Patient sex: M
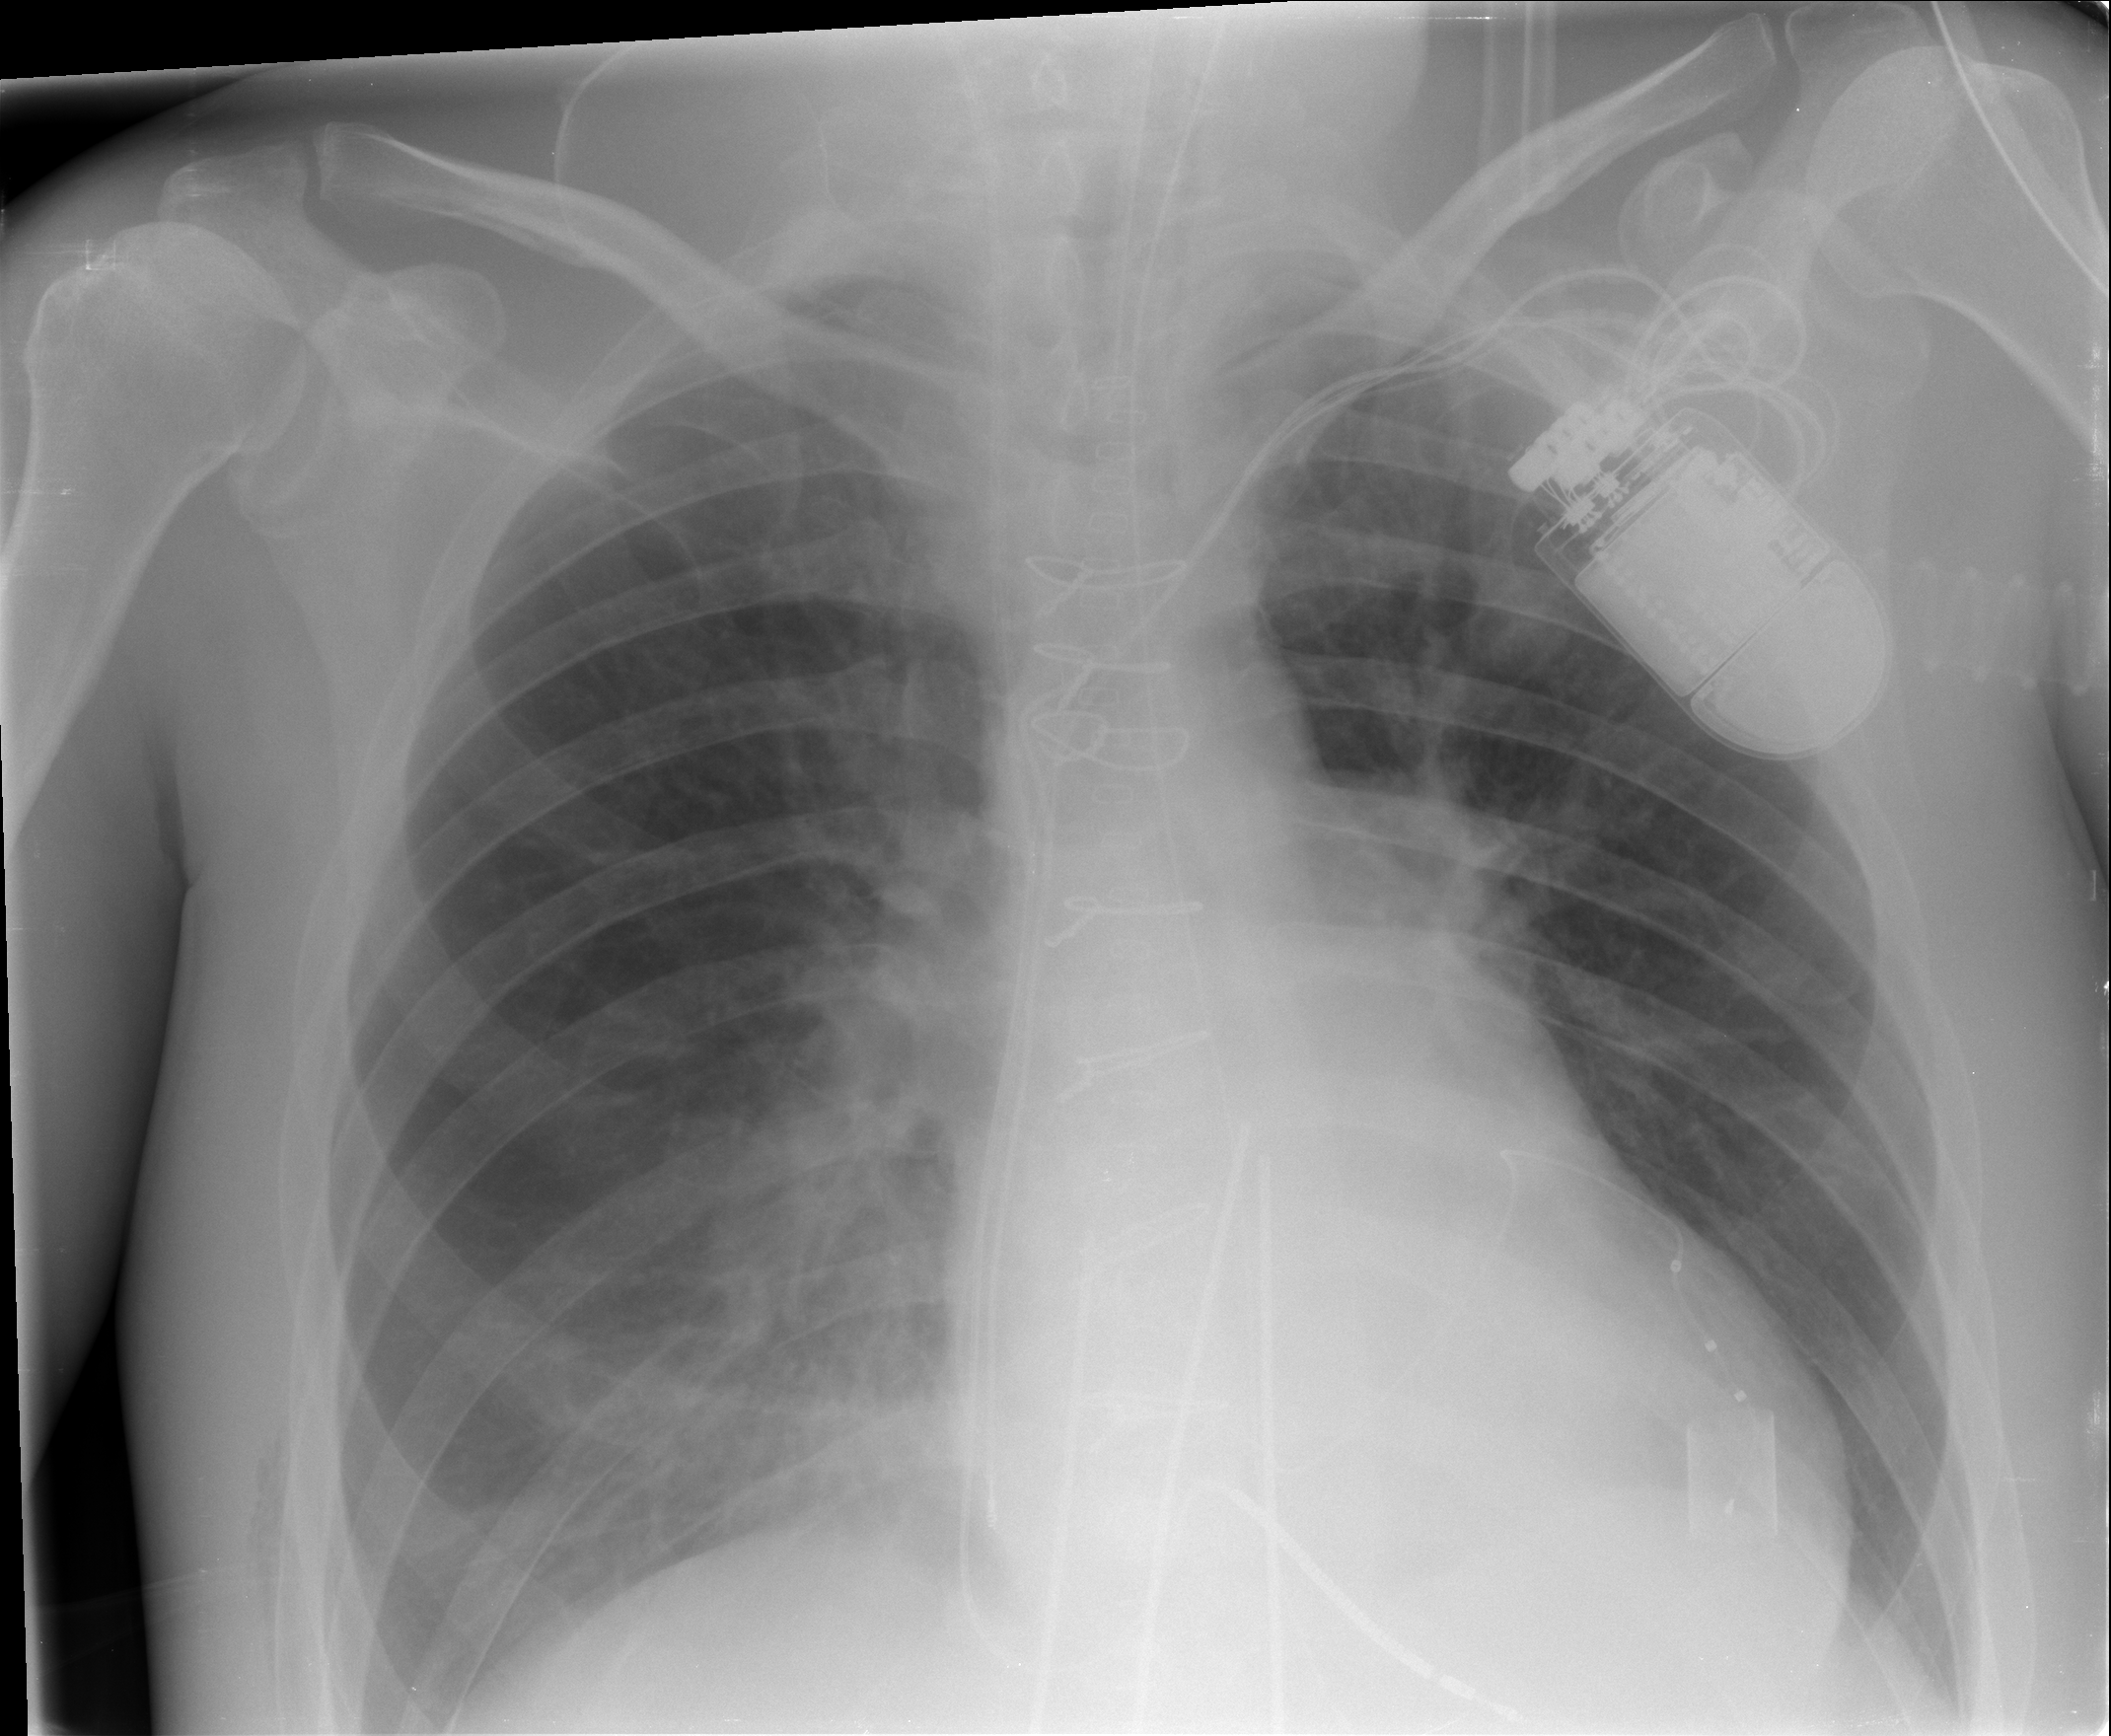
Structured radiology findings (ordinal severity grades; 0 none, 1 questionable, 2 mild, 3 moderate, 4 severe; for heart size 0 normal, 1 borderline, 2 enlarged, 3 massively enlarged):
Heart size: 0
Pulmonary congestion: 0
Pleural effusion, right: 1
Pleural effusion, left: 0
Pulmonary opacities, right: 0
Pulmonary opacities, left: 0
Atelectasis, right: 2
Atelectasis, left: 0